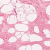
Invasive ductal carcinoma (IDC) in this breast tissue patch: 0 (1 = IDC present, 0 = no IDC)